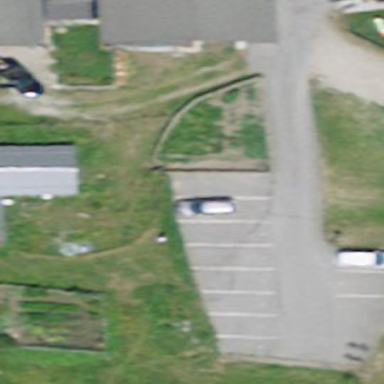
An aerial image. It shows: Parking area with surface.